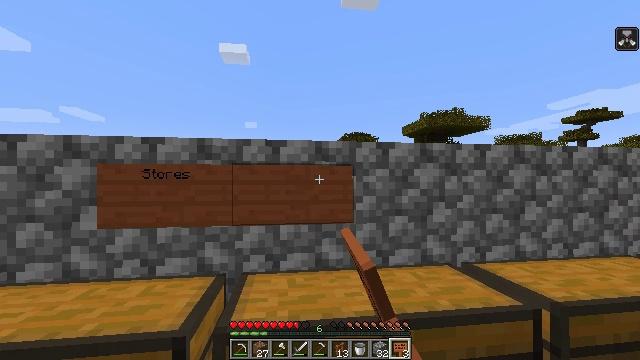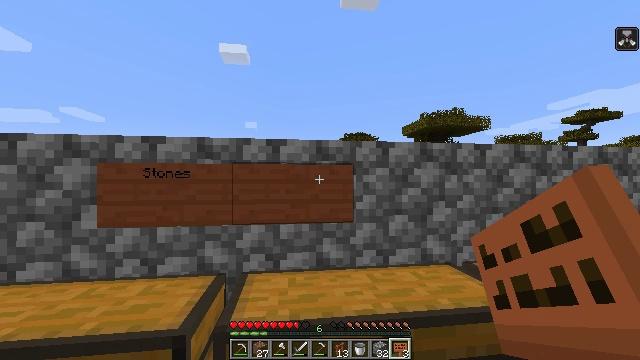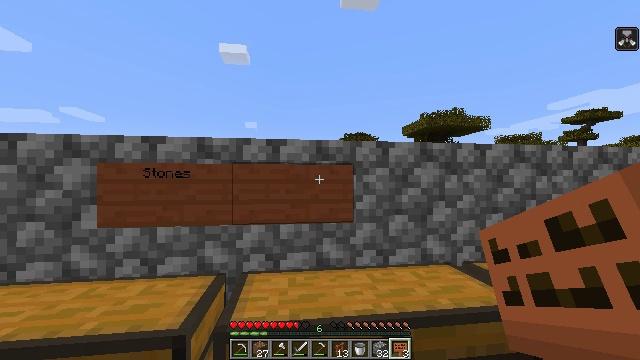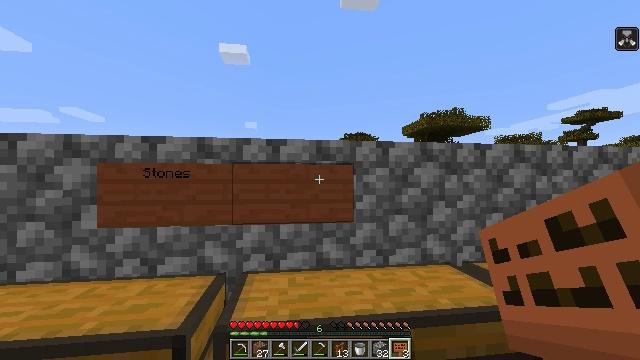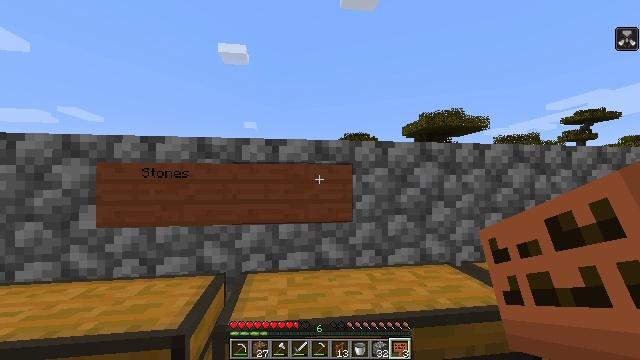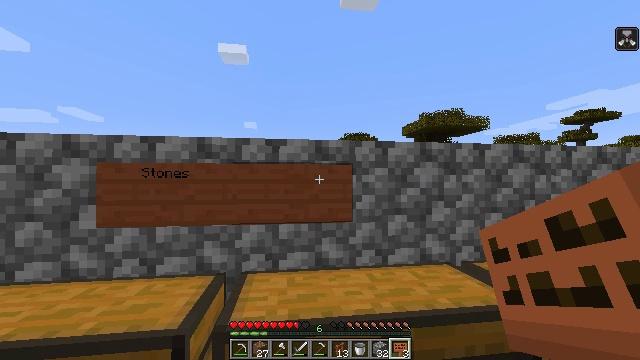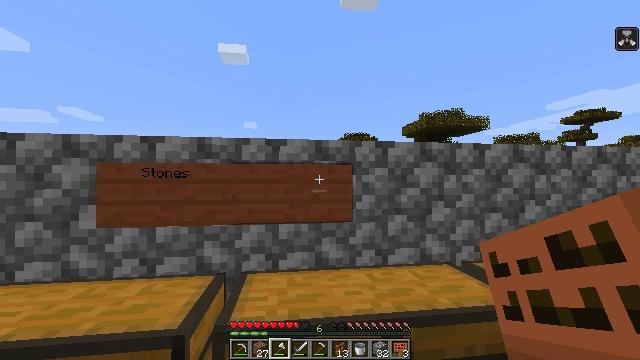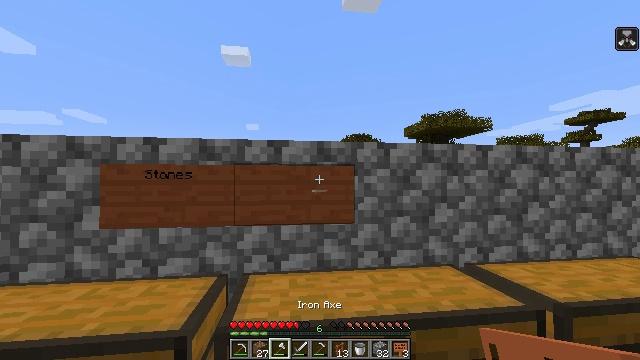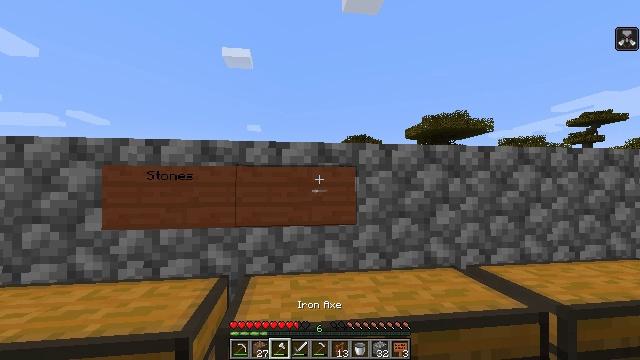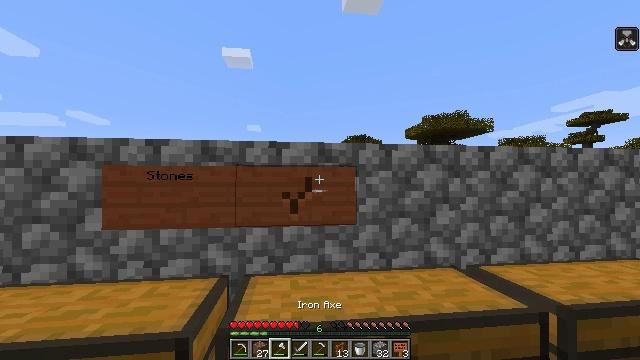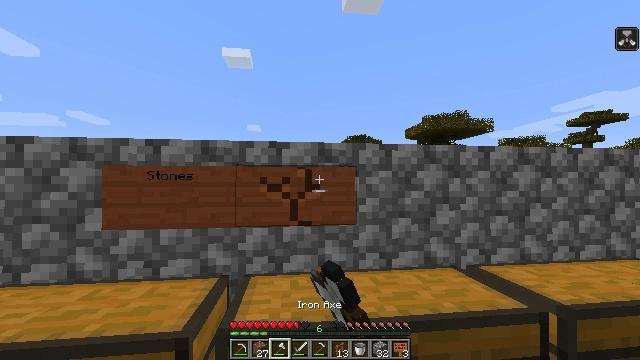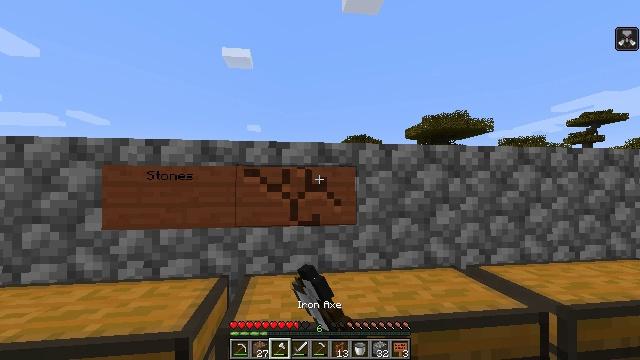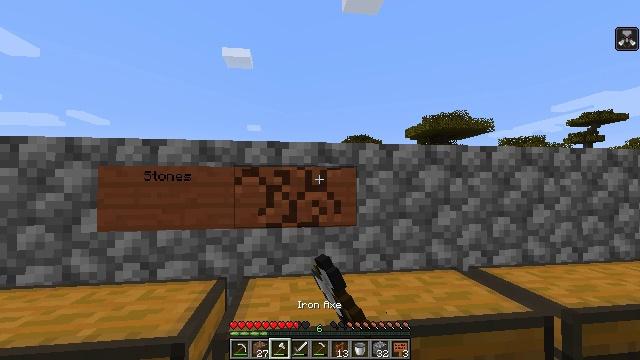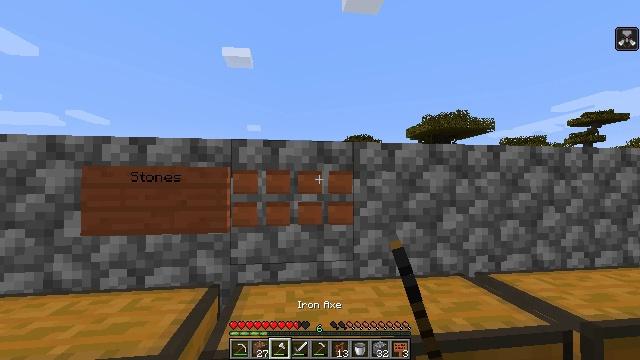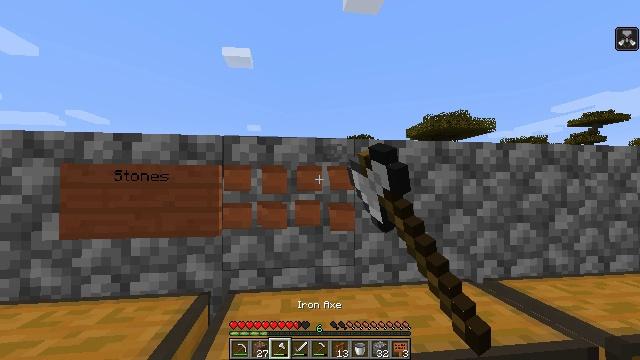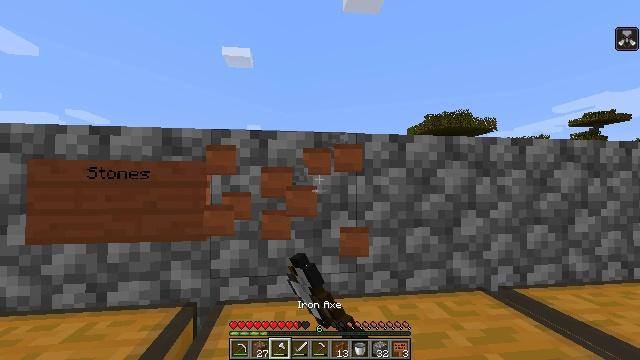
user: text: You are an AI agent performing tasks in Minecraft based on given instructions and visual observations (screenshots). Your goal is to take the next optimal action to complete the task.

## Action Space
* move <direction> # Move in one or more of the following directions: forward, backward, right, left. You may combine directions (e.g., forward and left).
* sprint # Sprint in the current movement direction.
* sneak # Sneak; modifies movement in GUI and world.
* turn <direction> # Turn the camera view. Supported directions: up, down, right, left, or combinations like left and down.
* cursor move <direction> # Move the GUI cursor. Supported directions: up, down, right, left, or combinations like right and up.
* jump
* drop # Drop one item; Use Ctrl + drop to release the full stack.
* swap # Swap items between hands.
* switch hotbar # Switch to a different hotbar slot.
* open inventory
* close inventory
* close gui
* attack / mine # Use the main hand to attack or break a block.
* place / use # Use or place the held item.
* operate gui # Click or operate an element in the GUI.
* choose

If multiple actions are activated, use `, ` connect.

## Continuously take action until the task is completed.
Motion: motion action
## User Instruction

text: Take down the acacia wall sign.
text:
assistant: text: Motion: open gui
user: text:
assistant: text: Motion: close gui
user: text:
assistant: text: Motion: no_op
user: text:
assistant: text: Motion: no_op
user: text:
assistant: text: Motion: no_op
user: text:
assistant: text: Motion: switch to hotbar 3
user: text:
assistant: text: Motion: switch to hotbar 3
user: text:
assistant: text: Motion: no_op
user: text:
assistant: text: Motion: attack / mine
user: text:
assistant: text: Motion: attack / mine
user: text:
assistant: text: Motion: attack / mine
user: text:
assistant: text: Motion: move forward, attack / mine
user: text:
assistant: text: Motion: move forward, attack / mine
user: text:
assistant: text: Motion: move forward, attack / mine
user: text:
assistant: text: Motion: attack / mine
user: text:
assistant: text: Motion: attack / mine
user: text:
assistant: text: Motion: attack / mine
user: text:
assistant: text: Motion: attack / mine